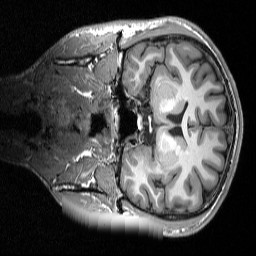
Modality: T1w
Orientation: coronal